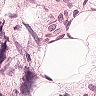
Metastatic tissue present: no